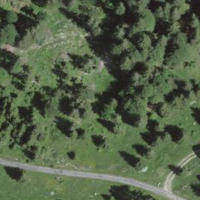
EUNIS habitat code: 44
Species observed at this site:
Accipiter gentilis